Question: I'm trying to use youtube api to get a list of subscribers to a channel i own then check a user's Email to find out if he's subscribed or not. Now I'm using this page to test my first step <URL> and inserting data as follows and all other fields are empty

As you can see I get this error and the part label contains an error while the value is "snippet". how to solve this problem and if solved as I need is it available to get a list of all users' emails subscribed to my channel as a list?
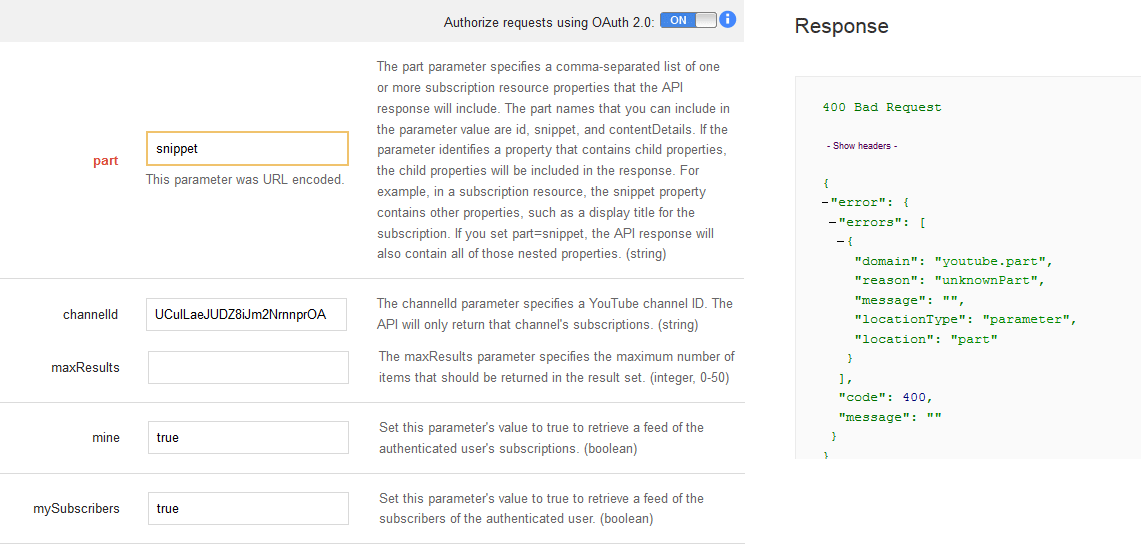
Answer: > get a list of subscribers to a channel i own
If you want check the subscribers of your YouTube channel you need to use the resource <URL> with these fields:
'''
part: subscriberSnippet
mySubscribers: true
'''
And authenticate with OAuth2.0.
> then check a user's Email
Email is a private information, you can get it only if the owner of the channel give you the permission.